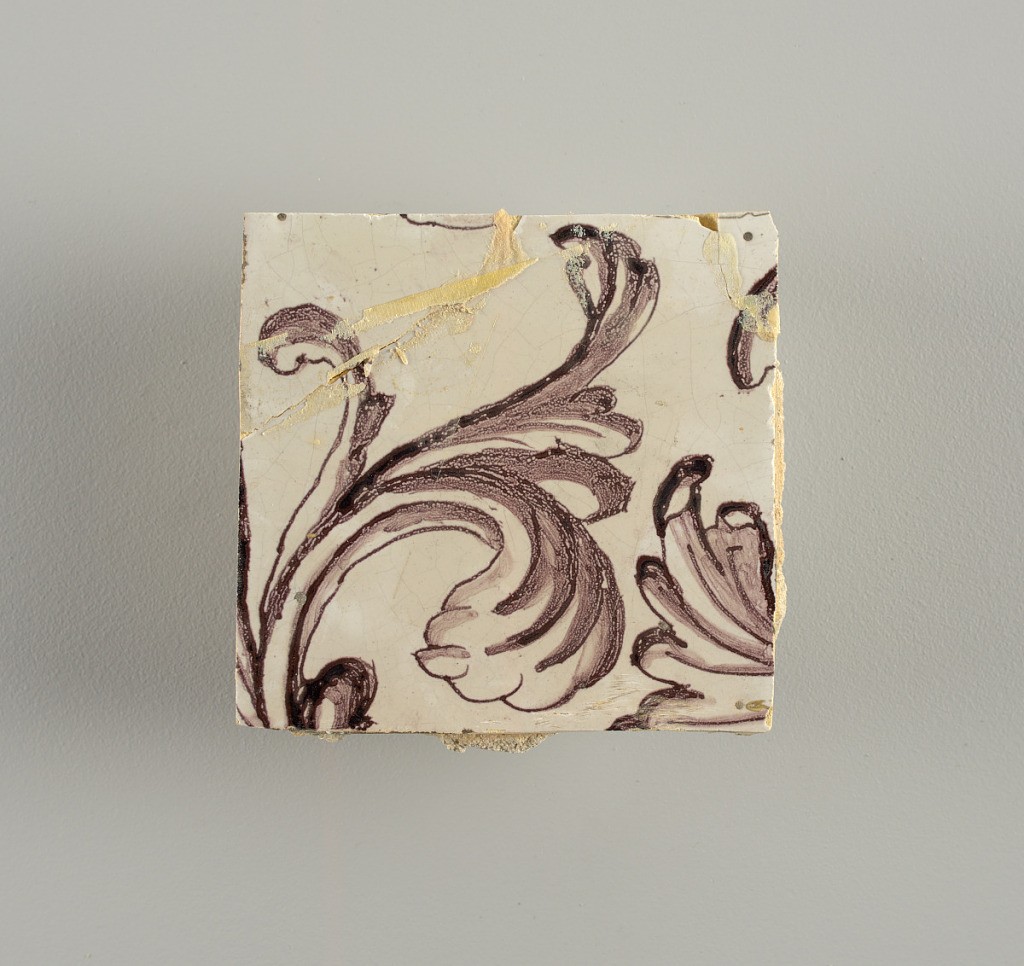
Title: Wall facing
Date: ca. 1725
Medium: Tin-glazed earthenware, underglaze
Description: Horizontal rectangle.  Thirty-seven tiles wide and twenty-one high with opening for door or window nineteen and one-half tiles high and twelve wide.  To left and right of opening, centered canopy above. Left, woman representing Hope, right, a sculputure urn.  Centered above opening, a mascaron.  Arabesque design of foliage.